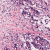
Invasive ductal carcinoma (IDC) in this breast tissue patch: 1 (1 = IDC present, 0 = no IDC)